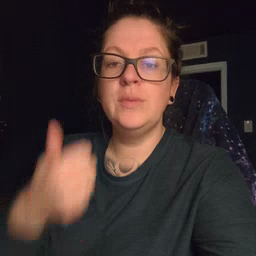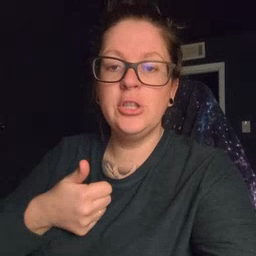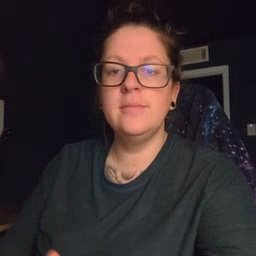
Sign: every